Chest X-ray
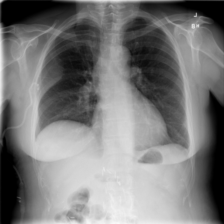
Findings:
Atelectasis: negative
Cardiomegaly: negative
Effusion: negative
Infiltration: negative
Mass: negative
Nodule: negative
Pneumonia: negative
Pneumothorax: negative
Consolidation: negative
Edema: negative
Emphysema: negative
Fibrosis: negative
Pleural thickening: negative
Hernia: negative